Field crop: maize
Growth stage: 2
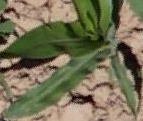
Species: maize